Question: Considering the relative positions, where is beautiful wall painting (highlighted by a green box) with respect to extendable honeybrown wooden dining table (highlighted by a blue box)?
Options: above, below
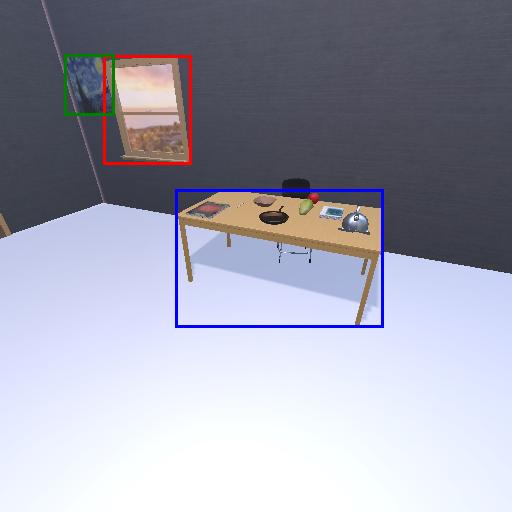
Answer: above